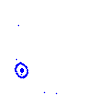
Particle: kaon